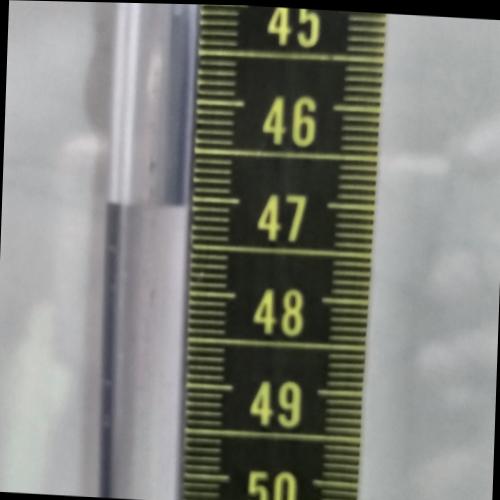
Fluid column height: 47.1 cm